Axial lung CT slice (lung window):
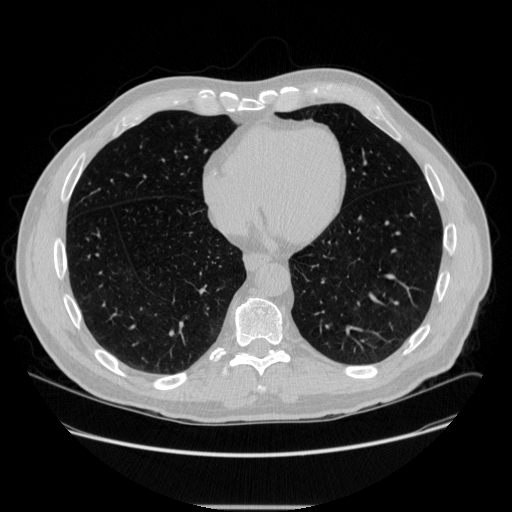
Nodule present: no